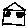
Label: house